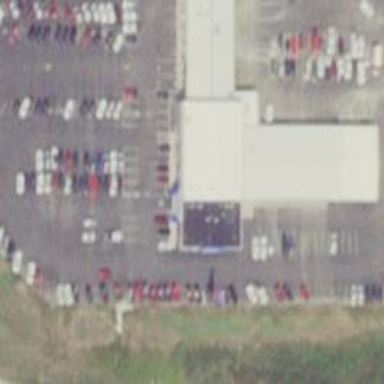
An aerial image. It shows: Building housing car shop.